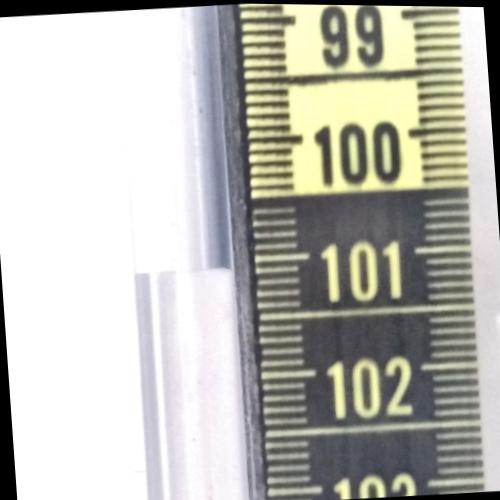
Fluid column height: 101.1 cm